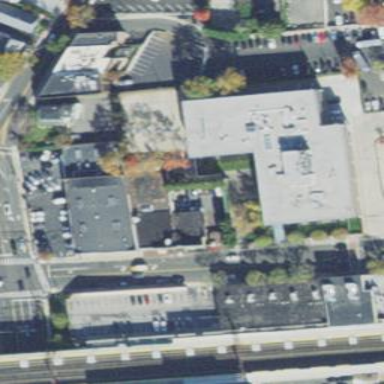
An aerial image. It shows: Part of building is shown in the image.